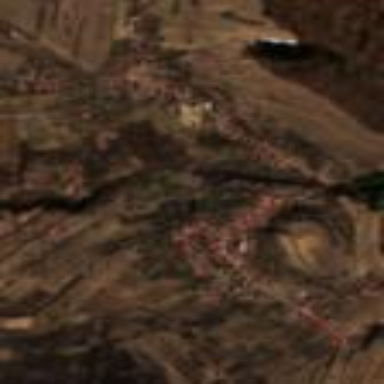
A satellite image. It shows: Residential area in village.